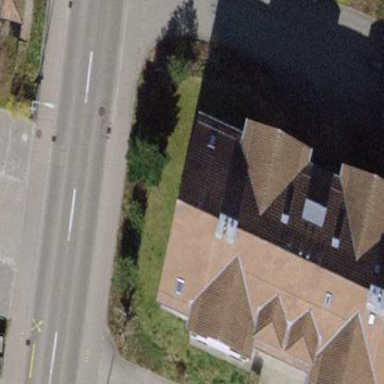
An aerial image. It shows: Image showing building with apartments.